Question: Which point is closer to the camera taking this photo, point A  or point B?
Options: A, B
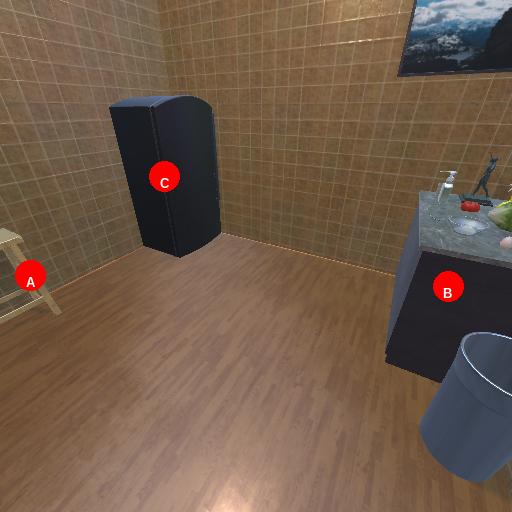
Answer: A